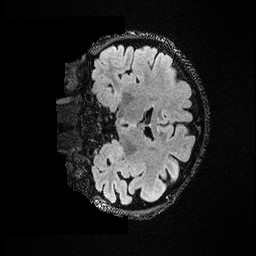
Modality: FLAIR
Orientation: coronal
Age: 26
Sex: female
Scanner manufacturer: ge
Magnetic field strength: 3 T
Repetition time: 4.802 s
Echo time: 0.1171 s